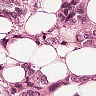
Metastatic tissue present: yes